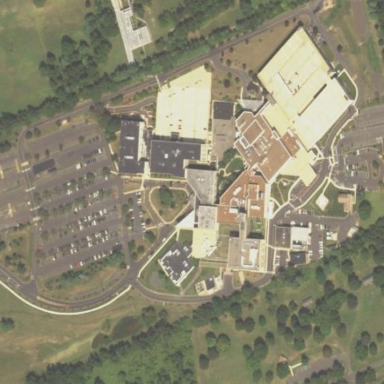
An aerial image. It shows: Healthcare facility identified as hospital.